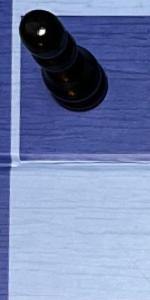
Label: Empty